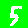
Digit: 5